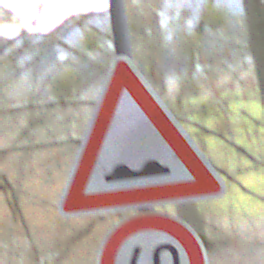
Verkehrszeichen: UnebeneFahrbahn
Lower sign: Geschwindigkeit60
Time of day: MorningAfternoon
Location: Outdoor (Nature)
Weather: PartlyCloudy
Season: NotSpecified
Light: Natural